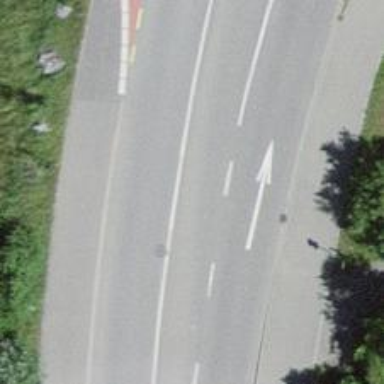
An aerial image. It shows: Secondary road with asphalt surface and cycle track on the left.